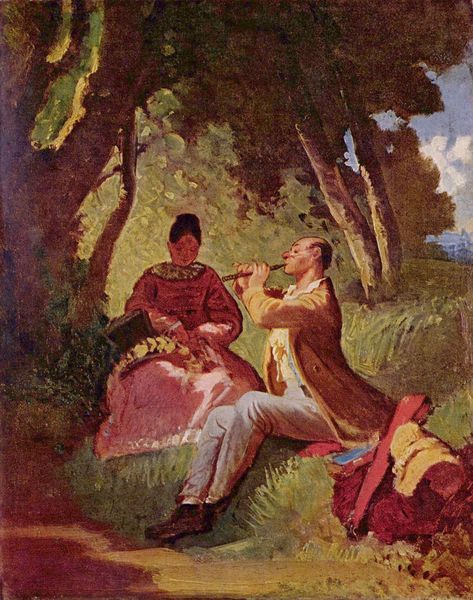
Titel: Das Flötenkonzert
Künstler: Carl Spitzweg
Standort: Köln
Institution: Sammlung Fritz Andreae sen.
Schlagwörter: baum, blau, gemälde, himmel, laub, mann, schatten, weiß, wolken, bäume, gelb, grün, landschaft, mädchen, ocker, see, sitzen, braun, frau, frisur, grau, hell, hut, kleid, licht, orange, vordergrund, zeichnung, dame, gras, rot, weg, wiese, wolke, beige, hochformat, malerei, zylinder, hemd, hose, jacke, kragen, bild, instrument, öl, baumstamm, gräser, hügel, natur, stamm, boden, haare, mantel, paar, girlande, musik, musiker, rosa, scheitel, wald, schärpe, dutt, sommer, liebe, schuhe, gepäck, mittag, hang, dunkelgrün, hellgrün, ausflug, idylle, pause, rast, romantik, stämme, frack, duktus, spielen, glatze, musizieren, gehrock, carl spitzweg, spitzweg, buch, wandern, lichtung, traum, brille, tasche, halbglatze, flöte, biedermeier, efeu, rinde, sonnenschein, hain, wegrand, rucksack, köcher, flöten, flötenspiel, flötenspieler, wanderung, musikant, anmut, zuhören, locus amoenus, piknik, tiepolo, halbschatten, vorspiel, häuslich, rotes kleid, lauschen, instrumentalist, verehrer, bläser, venise, klarinette, ständchen, melodie, flötist, gemeinsamkeit, venitien, schute, vorspielen, g, zeichnujng, musikspiel, 19hundert, mann flöte